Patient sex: M
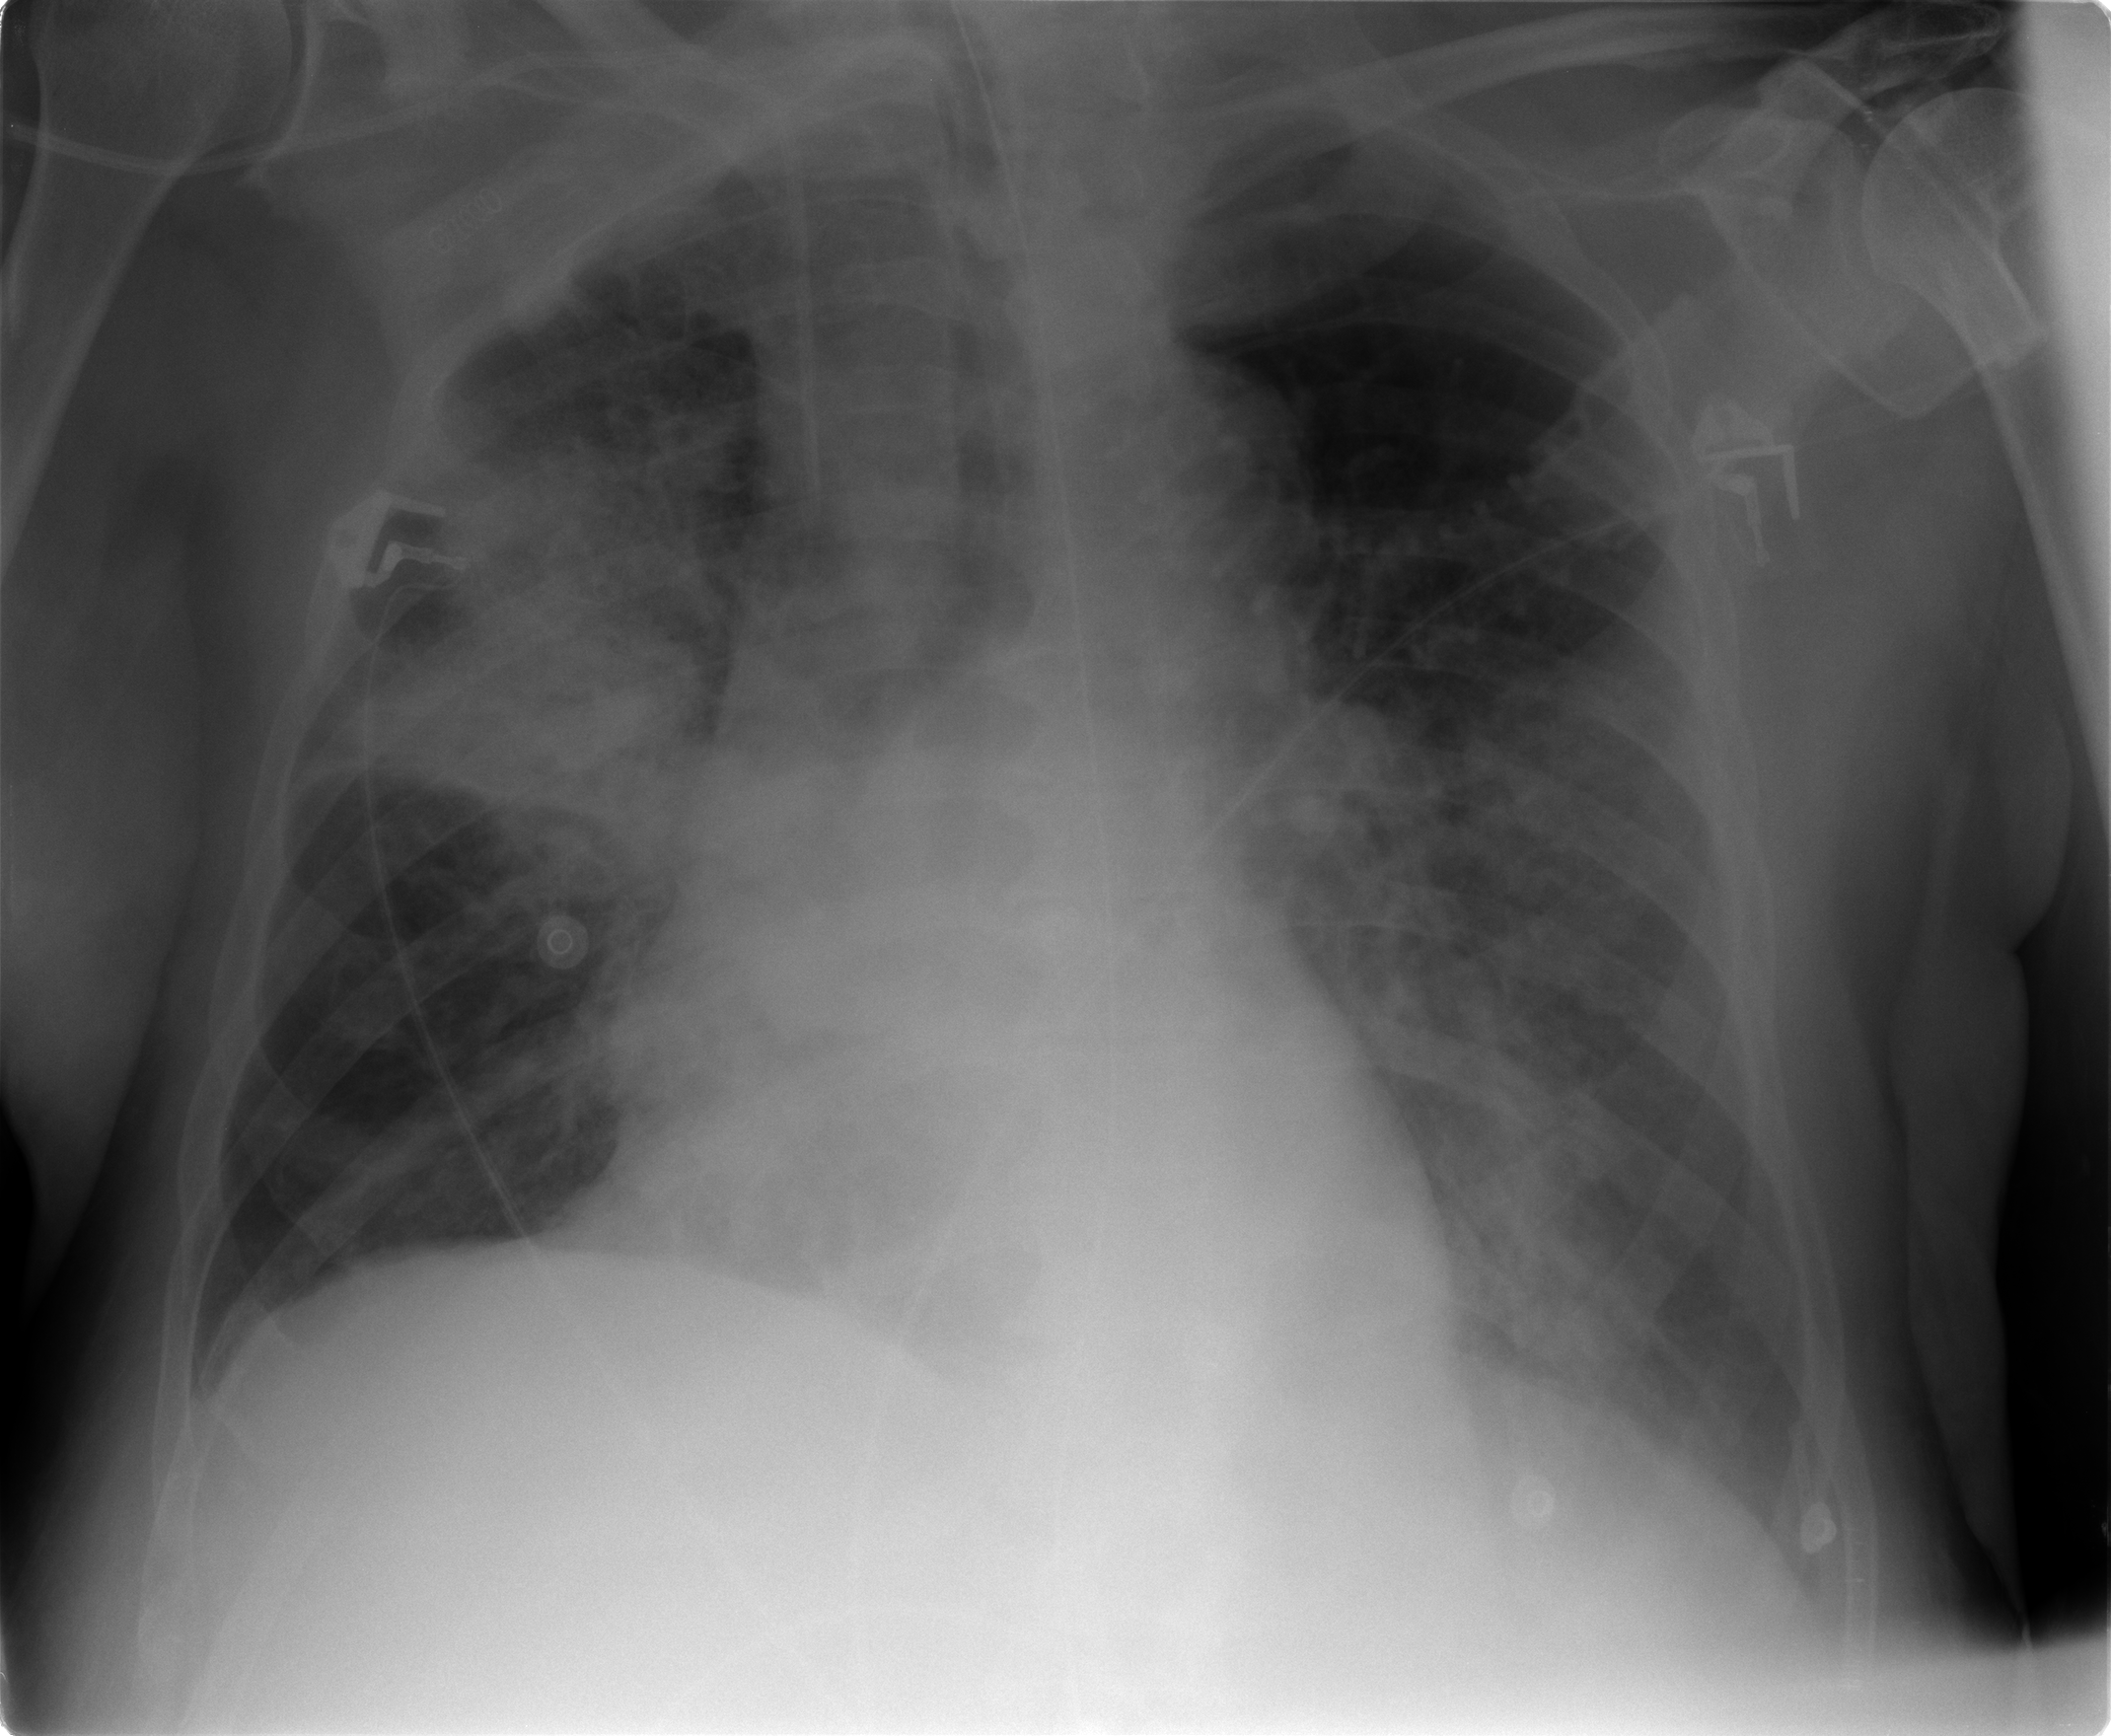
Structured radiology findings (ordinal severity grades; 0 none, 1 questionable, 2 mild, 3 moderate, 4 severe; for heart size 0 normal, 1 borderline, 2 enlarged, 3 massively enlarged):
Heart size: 0
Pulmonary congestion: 3
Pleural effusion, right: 0
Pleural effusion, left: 2
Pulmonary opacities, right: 3
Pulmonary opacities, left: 2
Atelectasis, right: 3
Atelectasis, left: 2